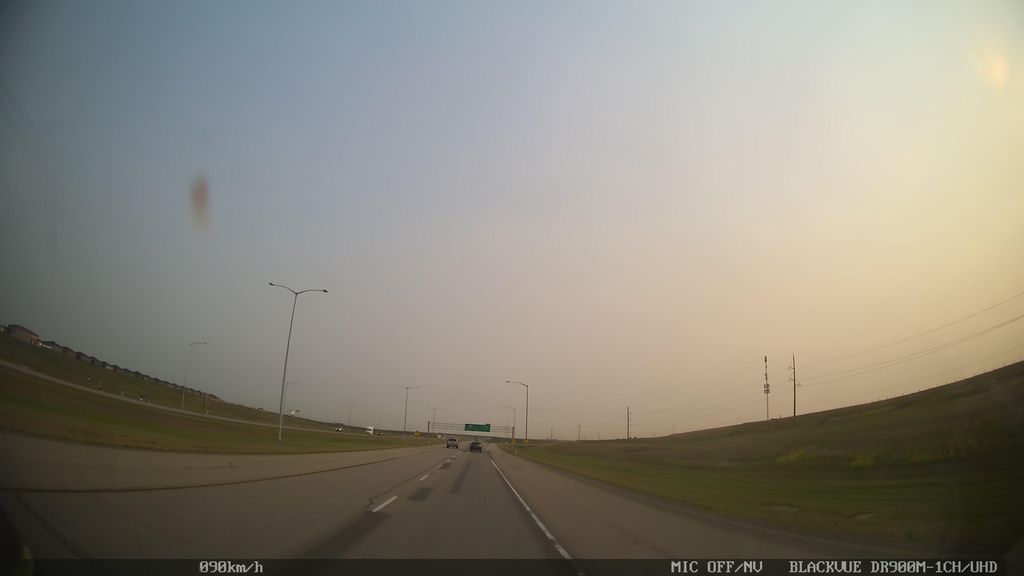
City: calgary